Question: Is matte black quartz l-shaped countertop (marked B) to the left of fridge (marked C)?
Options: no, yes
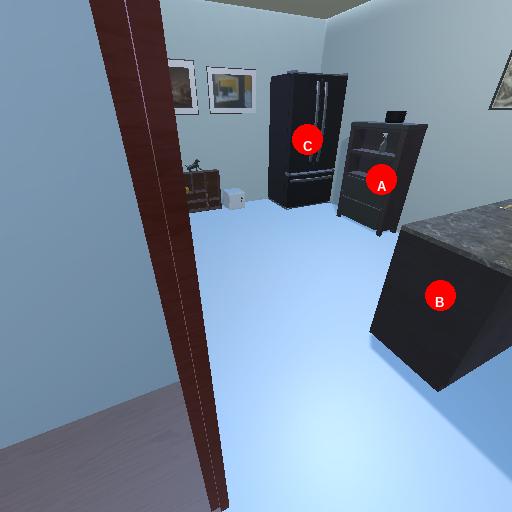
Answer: no